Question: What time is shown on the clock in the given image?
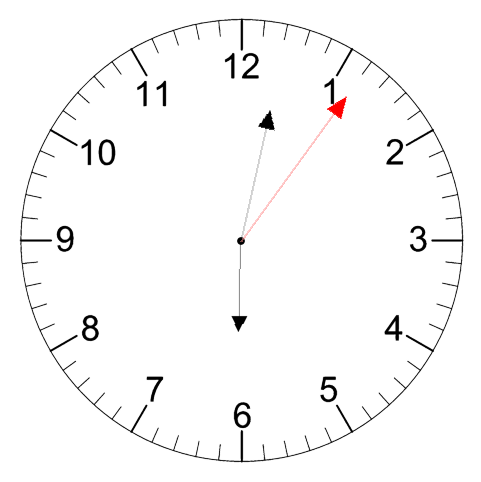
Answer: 06:02:06